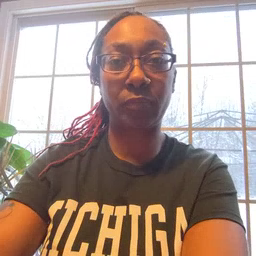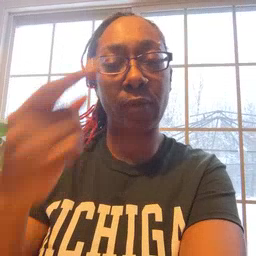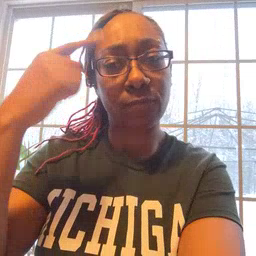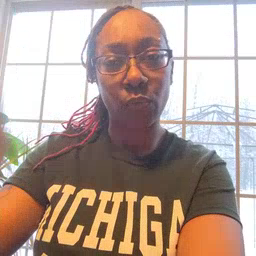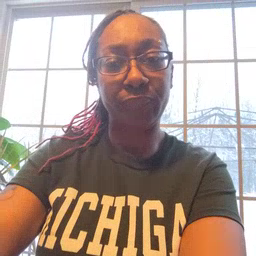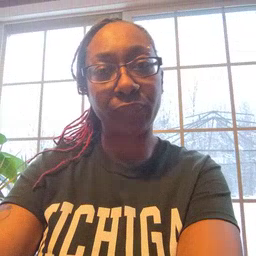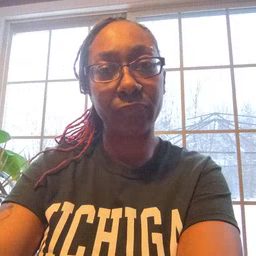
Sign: for